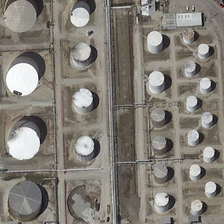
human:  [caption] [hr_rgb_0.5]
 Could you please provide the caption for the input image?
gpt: many storage tanks are near some tubes and a road .

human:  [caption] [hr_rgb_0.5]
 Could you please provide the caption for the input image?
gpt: many storage tanks are near some tubes and a road .

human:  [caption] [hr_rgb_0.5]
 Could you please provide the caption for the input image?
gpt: many storage tanks are near some tubes and a road .

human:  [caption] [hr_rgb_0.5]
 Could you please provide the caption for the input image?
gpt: many storage tanks are near some tubes and a road .

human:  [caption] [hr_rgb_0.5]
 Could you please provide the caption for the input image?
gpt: many storage tanks are near some tubes and a road .